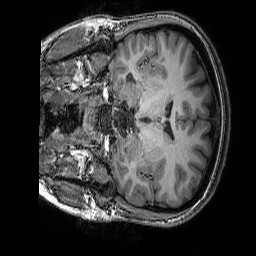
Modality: T1w
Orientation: coronal
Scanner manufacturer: siemens
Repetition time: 2.25 s
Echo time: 0.00418 s